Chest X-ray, AP view. Patient: 28 years old, sex F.
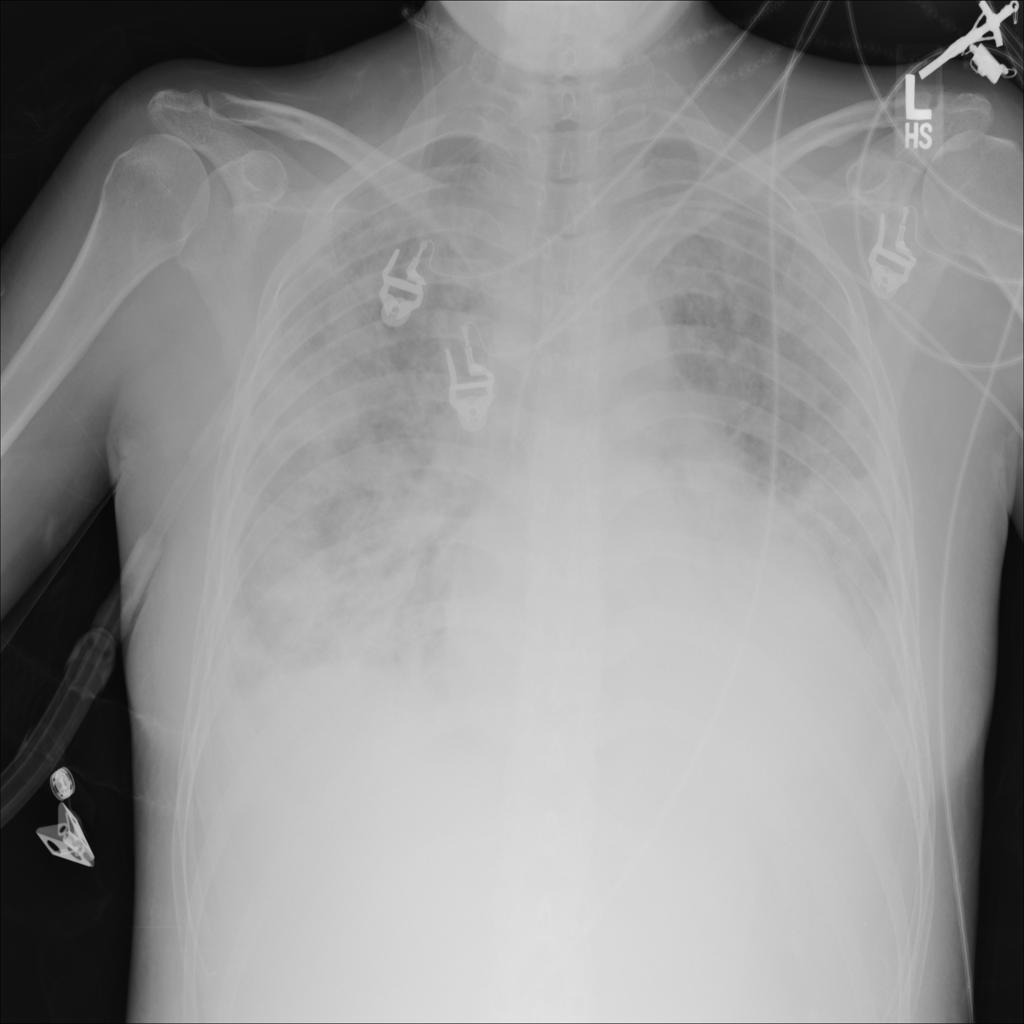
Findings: Atelectasis, Consolidation, Infiltration